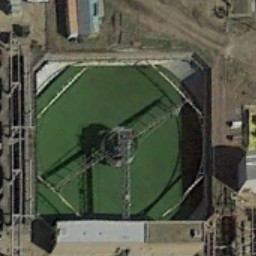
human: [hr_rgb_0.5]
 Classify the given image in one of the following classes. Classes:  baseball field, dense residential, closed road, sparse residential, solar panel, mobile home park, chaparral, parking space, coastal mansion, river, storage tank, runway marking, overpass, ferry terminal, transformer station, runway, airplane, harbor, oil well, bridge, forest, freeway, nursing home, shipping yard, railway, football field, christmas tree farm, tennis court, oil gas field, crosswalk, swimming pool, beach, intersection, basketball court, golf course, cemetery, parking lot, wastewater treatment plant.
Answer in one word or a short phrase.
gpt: wastewater treatment plant